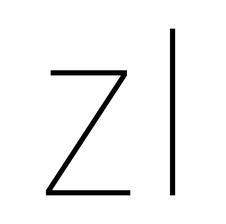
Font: Inter_Thin